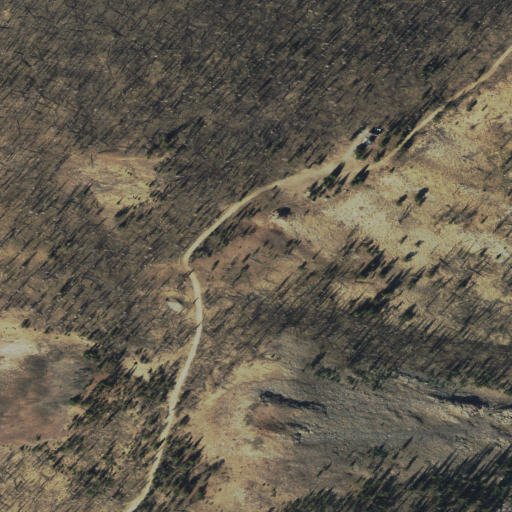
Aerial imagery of mountain in Idaho named Basin Butte containing shrub, grassland, evergreen forest, and open development